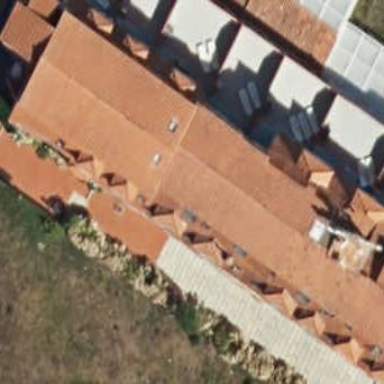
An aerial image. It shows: Hotel building.